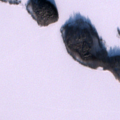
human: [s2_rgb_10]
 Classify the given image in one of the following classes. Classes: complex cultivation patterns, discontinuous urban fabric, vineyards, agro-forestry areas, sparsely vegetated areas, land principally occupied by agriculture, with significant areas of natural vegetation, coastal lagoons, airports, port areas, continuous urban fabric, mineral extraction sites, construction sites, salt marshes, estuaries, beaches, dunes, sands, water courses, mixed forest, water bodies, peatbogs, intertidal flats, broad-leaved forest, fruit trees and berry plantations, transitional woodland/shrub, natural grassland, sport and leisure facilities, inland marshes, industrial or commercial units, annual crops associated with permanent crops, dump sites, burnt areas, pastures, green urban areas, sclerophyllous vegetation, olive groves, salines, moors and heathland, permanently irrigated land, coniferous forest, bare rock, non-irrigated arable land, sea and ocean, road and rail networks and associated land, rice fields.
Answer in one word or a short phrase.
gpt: water bodies